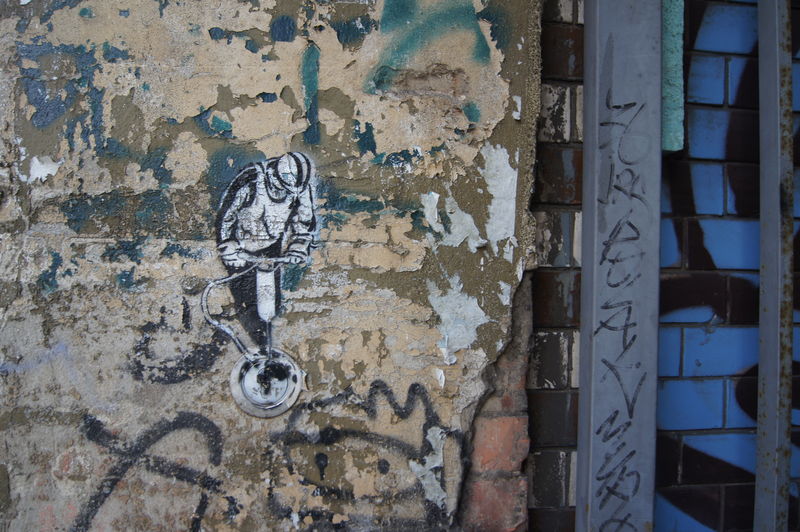
Titel: Worker
Standort: Berlin
Schlagwörter: blau, kopf, mann, weiß, grün, ocker, grau, schwarz, wand, arme, mensch, stein, steine, figur, rund, schrift, mauer, ziegel, arbeiter, metall, balken, geschmier, foto, maschine, fetzen, schwarz weiss, loch, fliesen, buchstaben, helm, kacheln, ziegelsteine, klinker, putz, stahl, verputz, ziegelstein, bauarbeiter, kanaldeckel, graffiti, bohrer, grafitti, street, grafiti, abgeblättert, graffito, street art, schwarz#, 21. jahrhundert, presslufthammer, banksy, ziegel#, blanksy, preslufthammer, wallart